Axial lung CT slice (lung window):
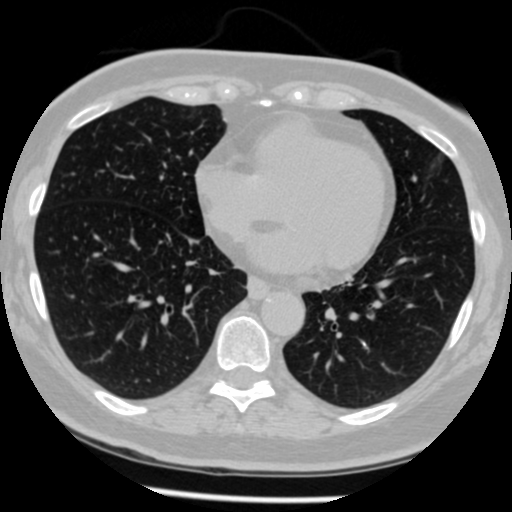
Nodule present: no